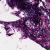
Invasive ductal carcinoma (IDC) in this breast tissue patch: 0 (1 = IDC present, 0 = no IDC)